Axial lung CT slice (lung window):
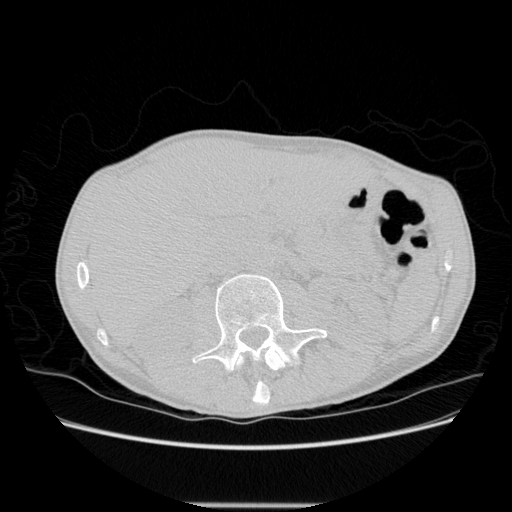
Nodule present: no